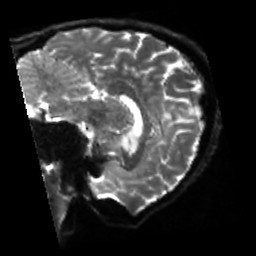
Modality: sbref
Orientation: sagittal
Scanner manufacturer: siemens
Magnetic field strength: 3 T
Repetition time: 4 s
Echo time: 0.0594 s